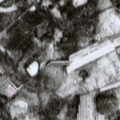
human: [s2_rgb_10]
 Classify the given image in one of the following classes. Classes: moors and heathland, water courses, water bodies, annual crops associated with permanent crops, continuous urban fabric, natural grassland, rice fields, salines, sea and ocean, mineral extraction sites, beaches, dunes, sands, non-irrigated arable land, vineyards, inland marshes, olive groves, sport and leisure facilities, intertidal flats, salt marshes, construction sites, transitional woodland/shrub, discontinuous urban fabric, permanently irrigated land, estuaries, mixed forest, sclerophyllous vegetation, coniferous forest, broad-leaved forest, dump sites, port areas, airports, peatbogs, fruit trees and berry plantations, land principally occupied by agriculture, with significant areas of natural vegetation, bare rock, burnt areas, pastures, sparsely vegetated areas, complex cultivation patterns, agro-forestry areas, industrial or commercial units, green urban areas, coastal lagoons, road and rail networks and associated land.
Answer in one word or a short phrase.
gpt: coniferous forest, mixed forest, peatbogs